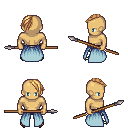
a pixel art fantasy rpg character, male body template, human, tanned skin, overskirt, metal pants, light blonde long mohawk hairstyle, gold boots, spear, four views (front, back, left, right), 2x2 character sprite sheet, small pixel art, hard edges, no anti-aliasing